Field crop: tomato
Growth stage: 2
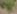
Species: solanum